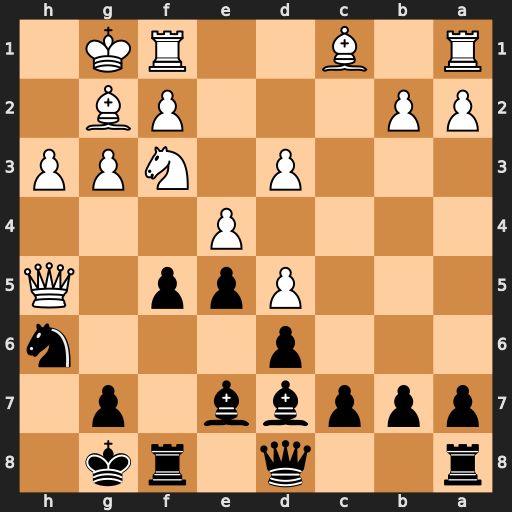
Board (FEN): r2q1rk1/pppbb1p1/3p3n/3Ppp1Q/4P3/3P1NPP/PP3PB1/R1B2RK1
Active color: b
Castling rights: -
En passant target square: -
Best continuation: Be8 Qxh6 gxh6